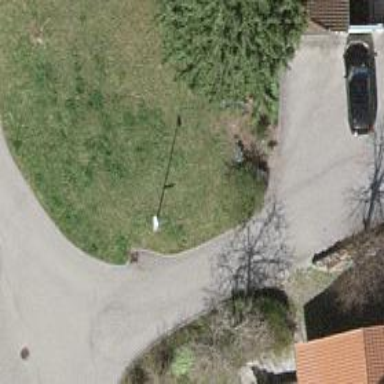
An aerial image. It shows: Residential road with asphalt surface.